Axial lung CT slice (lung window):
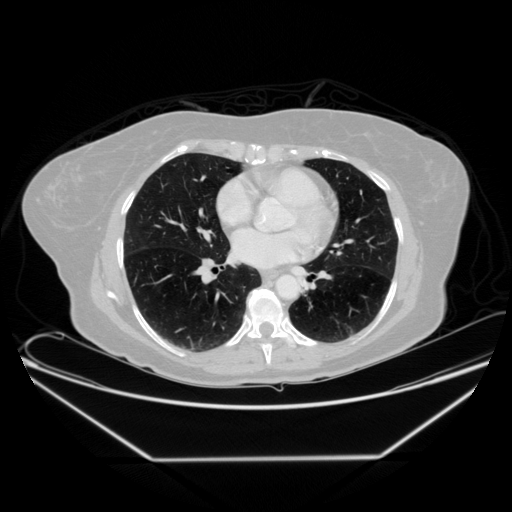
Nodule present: no